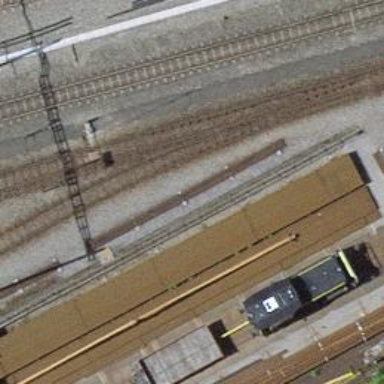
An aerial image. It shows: Narrow-gauge railway with electrified tracks using contact line. Located in service yard with one track.